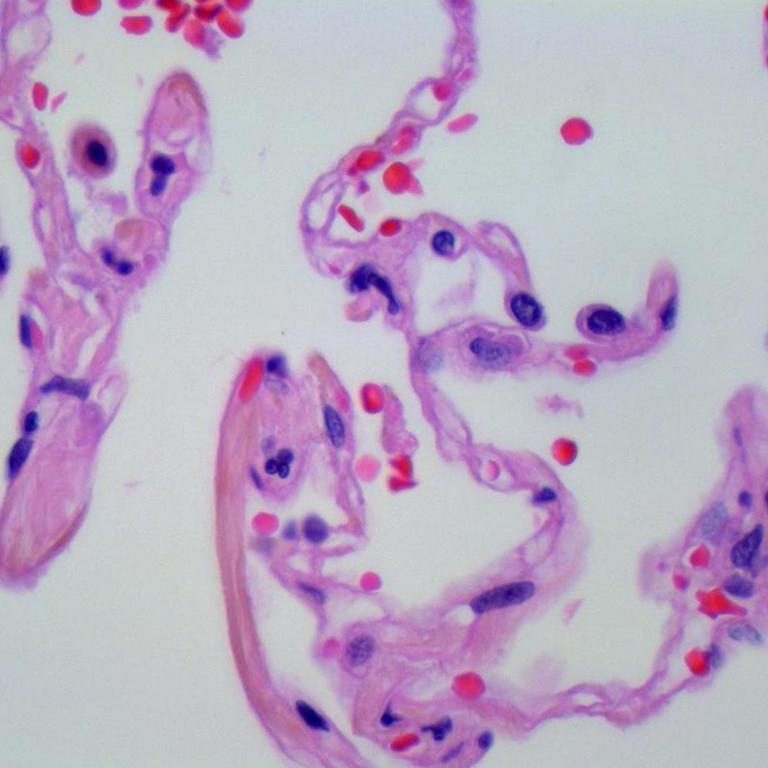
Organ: lung
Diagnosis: benign